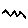
Label: zigzag